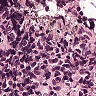
Metastatic tissue present: no